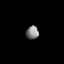
Tissue: lung
Cell type: Endothelial cells
Senescence score: 0.54
Nuclear area (px): 162
Mean DAPI intensity: 132.019